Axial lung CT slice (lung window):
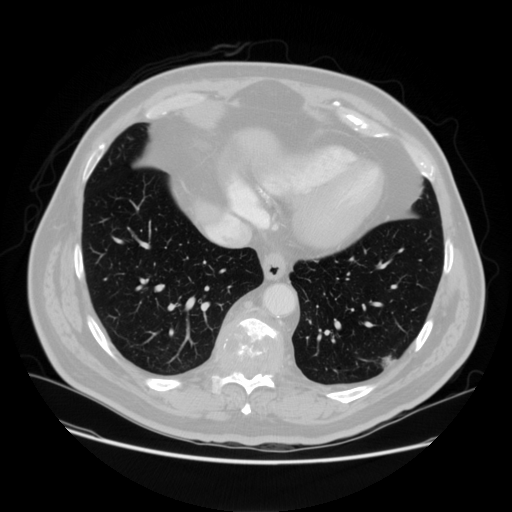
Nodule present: no